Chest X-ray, PA view. Patient: 35 years old, sex M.
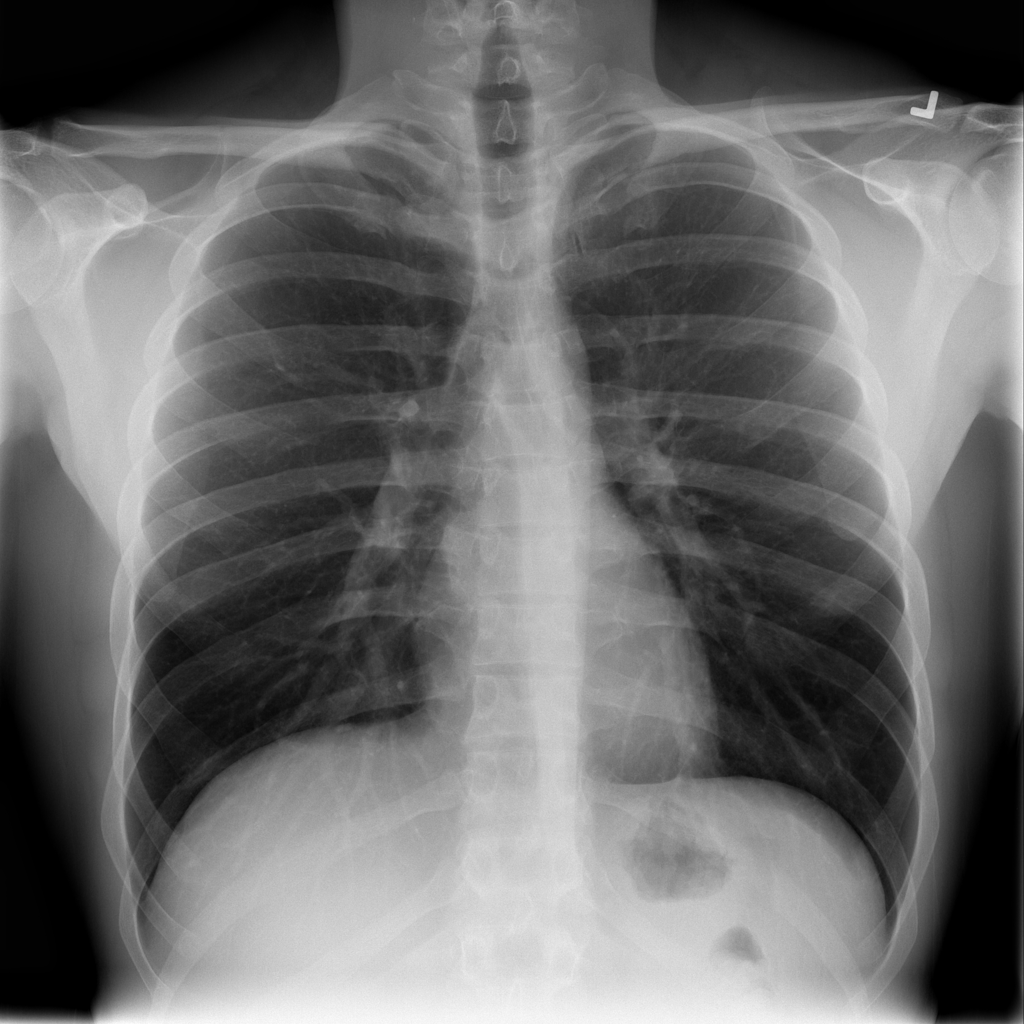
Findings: No Finding